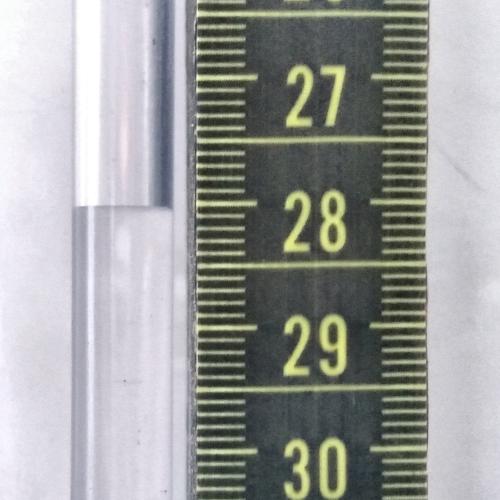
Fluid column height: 28.0 cm